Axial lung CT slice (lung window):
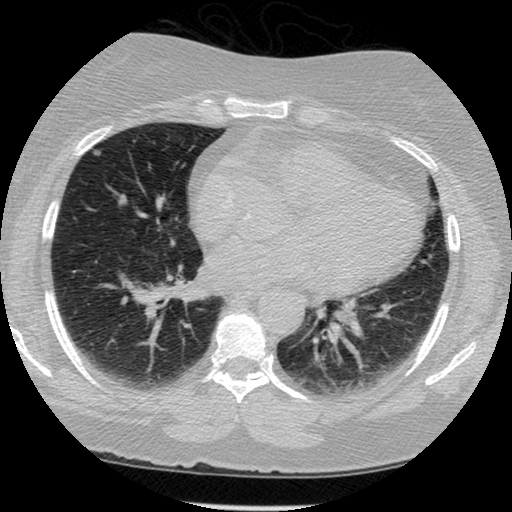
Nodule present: yes
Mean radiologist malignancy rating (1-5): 2.667